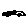
Label: car